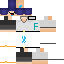
A male human skin with medium skin, wearing brown long hair dressed in a blue tshirt and black pants, featuring a closed mouth.